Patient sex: M
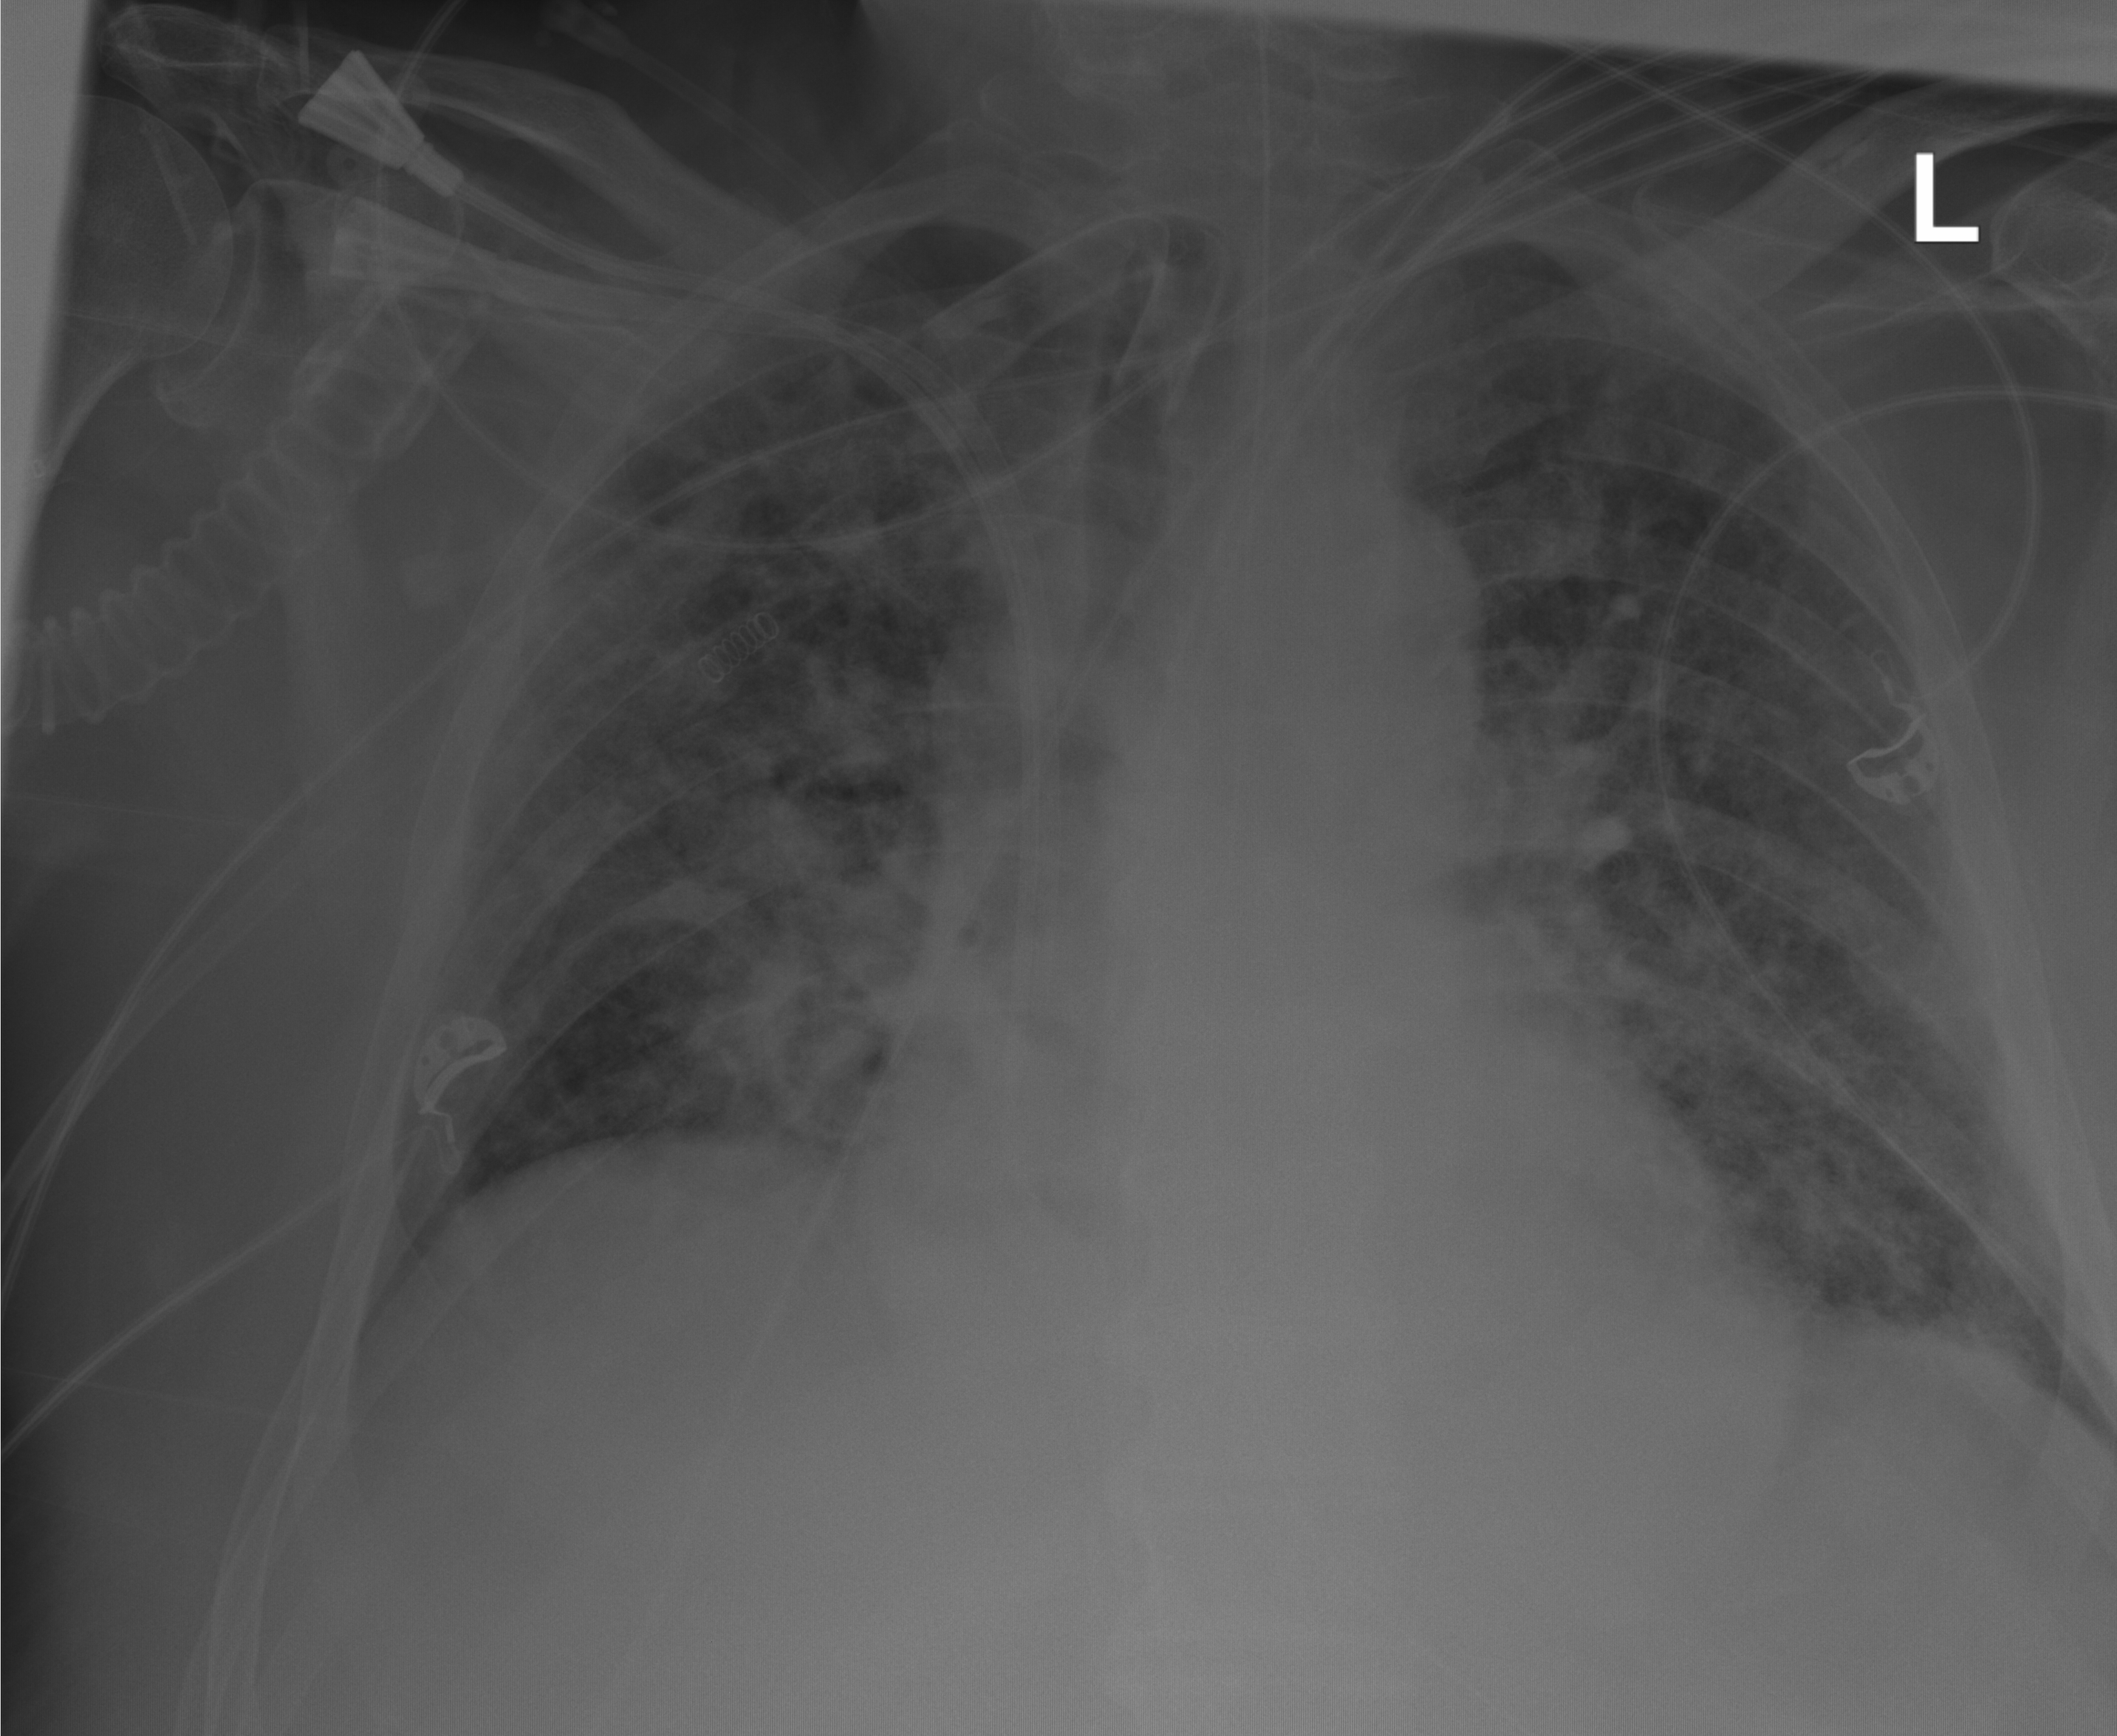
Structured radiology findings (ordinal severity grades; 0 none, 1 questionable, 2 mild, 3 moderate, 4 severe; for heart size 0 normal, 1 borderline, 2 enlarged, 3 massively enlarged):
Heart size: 2
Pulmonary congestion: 2
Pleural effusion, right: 0
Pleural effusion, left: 0
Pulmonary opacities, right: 4
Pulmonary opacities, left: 4
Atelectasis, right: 2
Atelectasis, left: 2